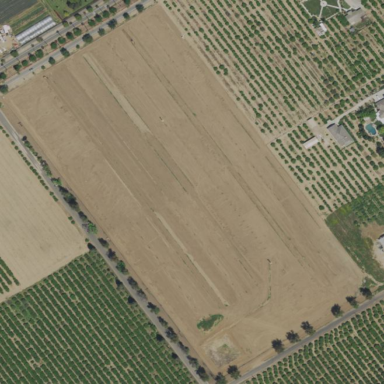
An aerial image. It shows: Plant nursery.